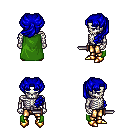
a pixel art fantasy rpg character, male body template, skeleton, green cape, gold greaves, blue princess hairstyle, gold boots, dagger, four views (front, back, left, right), 2x2 character sprite sheet, small pixel art, hard edges, no anti-aliasing